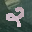
Label: 2